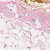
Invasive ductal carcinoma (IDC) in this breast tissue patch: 0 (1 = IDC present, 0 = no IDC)